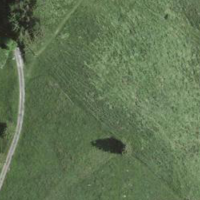
EUNIS habitat code: 25
Species observed at this site:
Filipendula ulmaria